Field crop: tomato
Growth stage: 2
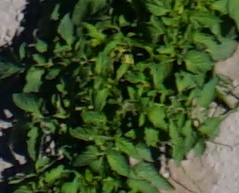
Species: tomato